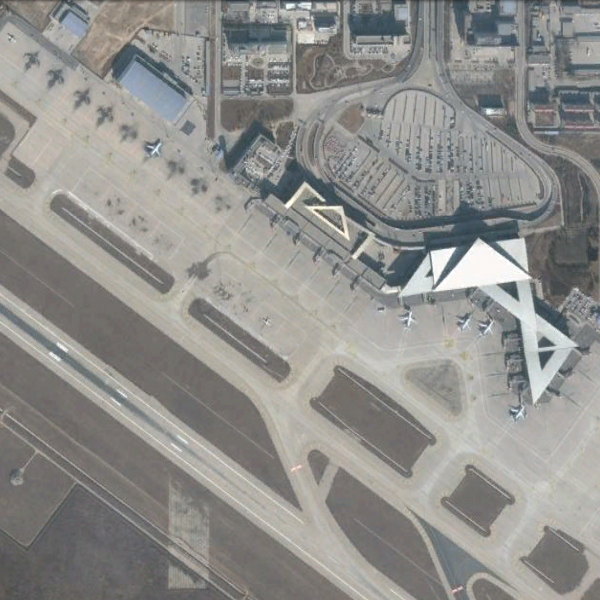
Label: Airport